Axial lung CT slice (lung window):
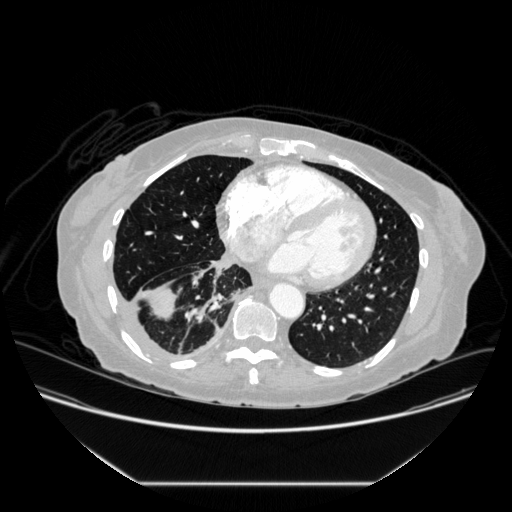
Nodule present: no